Question: I am trying to create a table with a frozen header. I can achieve that by having a tablelayout which encompasses a scrollview wrapping another tablelayout but my header alignment is out.
Heres the XML
'''
<?xml version="1.0" encoding="utf-8"?>
<TableLayout xmlns:android="http://schemas.android.com/apk/res/android"
android:id="@+id/table_header"
android:layout_width="match_parent"
android:layout_height="match_parent"
android:gravity="center_horizontal" >
<ScrollView
android:layout_width="match_parent"
android:layout_height="wrap_content" >
<TableLayout
android:id="@+id/table_body"
android:layout_width="match_parent"
android:layout_height="wrap_content"
android:gravity="center_horizontal" >
</TableLayout>
</ScrollView>
</TableLayout>
'''
and heres the code
'''
public class PrepositionRulesActivity extends AppCompatActivity {
@Override
protected void onCreate(Bundle savedInstanceState) {
super.onCreate(savedInstanceState);
setContentView(R.layout.activity_rules);
init();
}
public void init(){
createTableHeader();
createTableBody();
// alignRows();
}
private Collection<Preposition> load(Context context) {
DataSource<Preposition> dataSource = new DataSourceFactory().createPrepositionDataSource(context);
return dataSource.get();
}
private void createTableHeader() {
TableLayout tableLayout = (TableLayout) findViewById(R.id.table_header);
tableLayout.addView(createHeaderRow(), 0);
}
private void createTableBody() {
TableLayout tableLayout = (TableLayout) findViewById(R.id.table_body);
int row = 0;
TableRow tableRow = createHeaderRow();
tableLayout.addView(tableRow, row++);
for (Preposition preposition : load(this)) {
tableLayout.addView(createBodyRow(preposition), row++);
}
}
private TableRow createHeaderRow() {
TableRow row = new TableRow(this);
TableRow.LayoutParams rowLayout = new TableRow.LayoutParams(TableRow.LayoutParams.WRAP_CONTENT, ViewGroup.LayoutParams.WRAP_CONTENT);
rowLayout.gravity = Gravity.CENTER_HORIZONTAL;
row.setLayoutParams(rowLayout);
row.addView(createCell(getString(R.string.preposition)));
row.addView(createCell(Kasus.Akkusativ.name()));
row.addView(createCell(Kasus.Dativ.name()));
row.addView(createCell(Kasus.Genitiv.name()));
return row;
}
private TableRow createBodyRow(Preposition preposition) {
TableRow row = new TableRow(this);
TableRow.LayoutParams rowLayout = new TableRow.LayoutParams(TableRow.LayoutParams.WRAP_CONTENT, ViewGroup.LayoutParams.WRAP_CONTENT);
rowLayout.gravity = Gravity.CENTER_HORIZONTAL;
row.setLayoutParams(rowLayout);
row.addView(createCell(preposition.getPreposition()));
row.addView(createCell(preposition.contains(Kasus.Akkusativ)));
row.addView(createCell(preposition.contains(Kasus.Dativ)));
row.addView(createCell(preposition.contains(Kasus.Genitiv)));
return row;
}
private void alignRows() {
TableLayout headerLayout = (TableLayout) findViewById(R.id.table_header);
TableRow headerRow = (TableRow)headerLayout.getChildAt(0);
TableLayout bodyLayout = (TableLayout) findViewById(R.id.table_body);
TableRow bodyRow = (TableRow)bodyLayout.getChildAt(0);
headerLayout.setLayoutParams(bodyLayout.getLayoutParams());
for(int i = 0; i < bodyRow.getChildCount(); i++) {
headerRow.getChildAt(i).setLayoutParams(bodyRow.getChildAt(i).getLayoutParams());
}
}
private View createCell(boolean isEnabled) {
if (isEnabled) {
ImageView view = new ImageView(this);
view.setImageResource(R.drawable.ic_done_black_24dp);
return view;
}
return new Space(this);
}
private View createCell(String text) {
TextView view = new TextView(this);
view.setPadding(15, 0, 15, 5);
view.setTypeface(Typeface.DEFAULT_BOLD);
view.setText(text);
return view;
}
}
'''
I thought I could achieve the alignment by adding a copy of the header row to the body table and than copying its layout to the row added to the header table but that did not work.
Any suggestions would be greatly appreciated

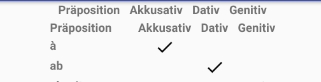
Answer: It would be hard to control the alignment in a tablelayout, because a column's width will always depend and will be affected by another column's width of another row in the same table.
In order to create a table with tidy alignment, I would suggest you use a LinearLayout (for the header and row) and listview to show to items (row).
Example row.xml for both table's header and list's row:
'''
<LinearLayout
android:id="@+id/row"
android:layout_width="match_parent"
android:layout_height="wrap_content"
android:orientation="horizontal"
android:divider="?android:attr/dividerHorizontal"
android:showDividers="beginning|middle|end">
<TextView
android:id="@+id/model"
android:layout_width="0dp"
android:layout_height="wrap_content"
android:layout_weight="3"
android:padding="4dp"
android:text="@string/model"
android:textStyle="bold"/>
<TextView
android:id="@+id/color"
android:layout_width="0dp"
android:layout_height="wrap_content"
android:layout_weight="1"
android:padding="4dp"
android:text="@string/color"
android:textStyle="bold"/>
<TextView
android:id="@+id/status"
android:layout_width="wrap_content"
android:layout_height="wrap_content"
android:padding="4dp"
android:text="@string/status"
android:textStyle="bold"/>
</LinearLayout>
'''
This is how you apply it in your activity_main.xml:
'''
<LinearLayout
xmlns:android="http://schemas.android.com/apk/res/android"
android:layout_width="match_parent"
android:layout_height="match_parent"
android:orientation="vertical"
android:paddingBottom="@dimen/activity_vertical_margin"
android:paddingLeft="@dimen/activity_horizontal_margin"
android:paddingRight="@dimen/activity_horizontal_margin"
android:paddingTop="@dimen/activity_vertical_margin">
<View
android:layout_width="match_parent"
android:layout_height="1dp"
android:background="?android:attr/dividerHorizontal"/>
<include layout="@layout/row"/>
<View
android:layout_width="match_parent"
android:layout_height="1dp"
android:background="?android:attr/dividerHorizontal"/>
<ListView
android:id="@+id/listview"
android:layout_width="match_parent"
android:layout_height="match_parent"/>
</LinearLayout>
'''
Lastly, you inflate the same row.xml for each of your list item in your listview's adapter. Below here is the screenshot of the table created by the above xmls. Kindly note that I have removed the divider and set the textstyle to normal programmatically when showing each row item in the table.
<URL>